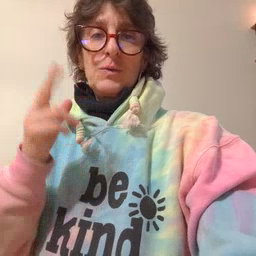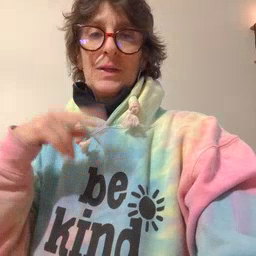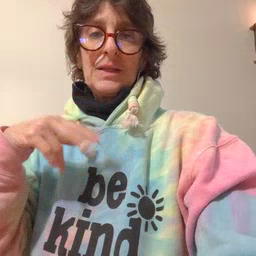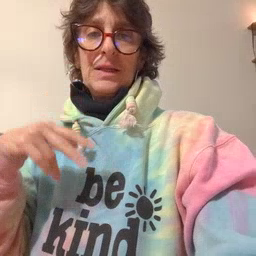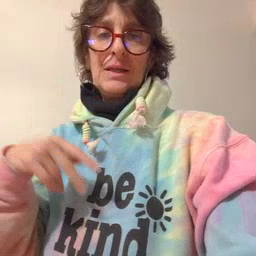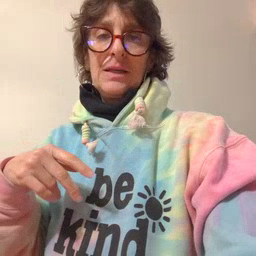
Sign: read